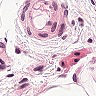
Metastatic tissue present: no